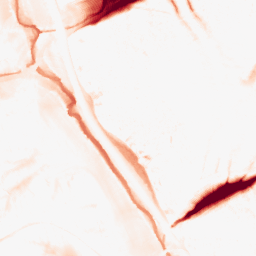
Category: morphological
Decomposition family: tophat
Decomposition parameters: size: 20
mode: black
Upsampling method: sinc_hamming
Upsampling parameters: scale: 4
kernel_size: 16
Upsampling scale: 4